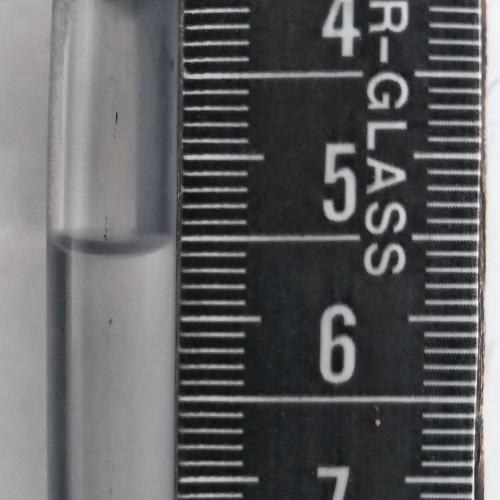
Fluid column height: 5.6 cm